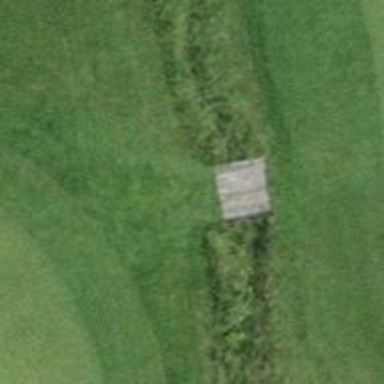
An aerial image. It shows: Ditch acting as water hazard on golf course.